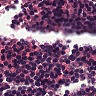
Metastatic tissue present: no